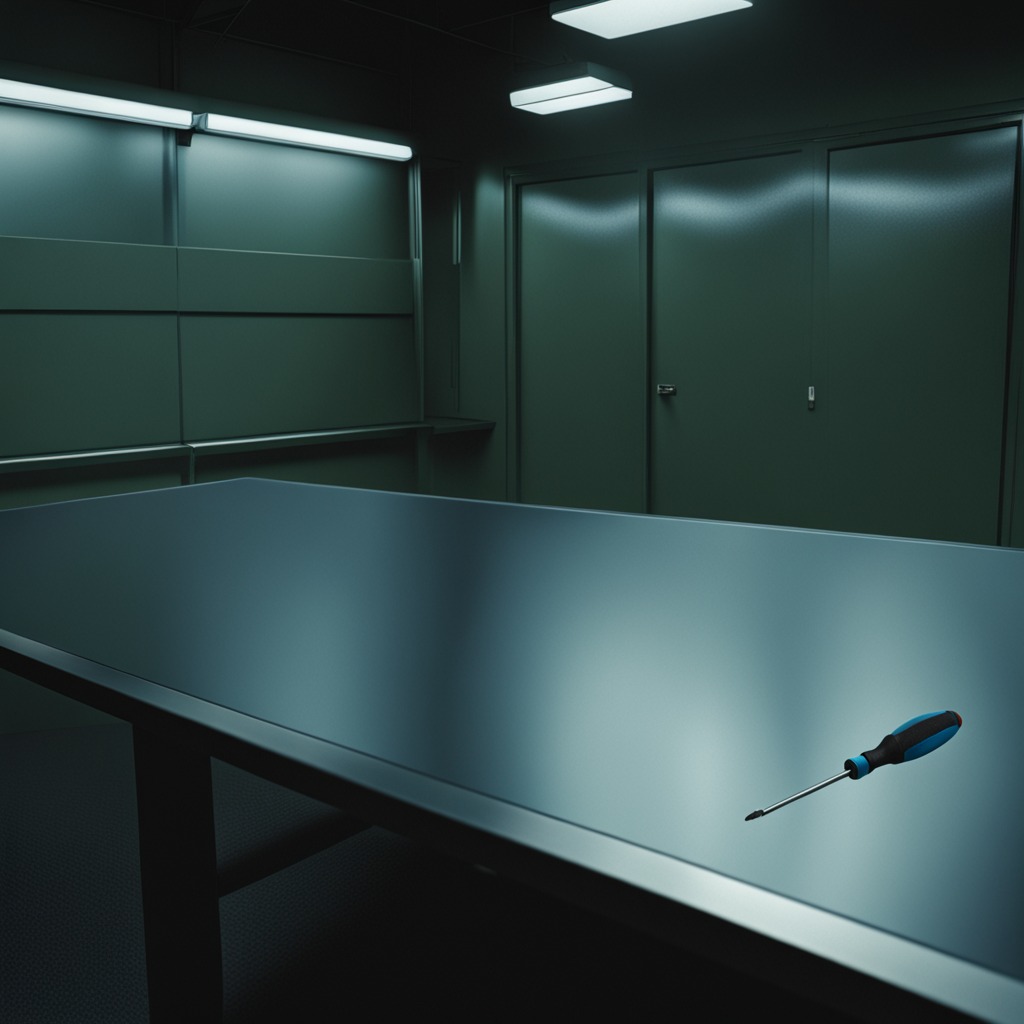
A screwdriver lies on the table in a railway signal maintenance room.